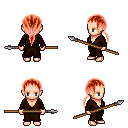
a pixel art fantasy rpg character, female body template, human, light skin, brown robe, metal pants, red ponytail hairstyle, spear, four views (front, back, left, right), 2x2 character sprite sheet, small pixel art, hard edges, no anti-aliasing